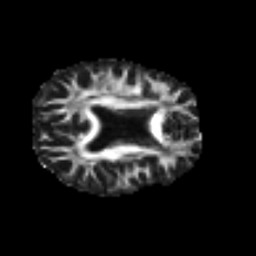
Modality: FA
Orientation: axial
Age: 34
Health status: ill
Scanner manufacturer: philips
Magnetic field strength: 3 T
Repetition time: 9 s
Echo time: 0.127 s